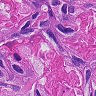
Metastatic tissue present: yes